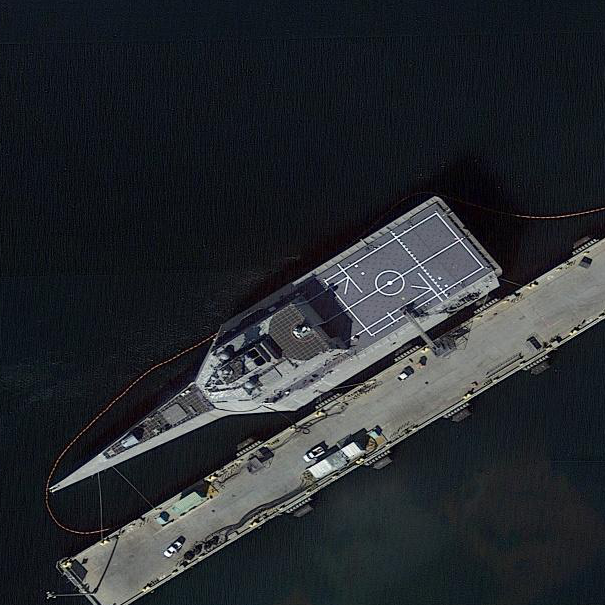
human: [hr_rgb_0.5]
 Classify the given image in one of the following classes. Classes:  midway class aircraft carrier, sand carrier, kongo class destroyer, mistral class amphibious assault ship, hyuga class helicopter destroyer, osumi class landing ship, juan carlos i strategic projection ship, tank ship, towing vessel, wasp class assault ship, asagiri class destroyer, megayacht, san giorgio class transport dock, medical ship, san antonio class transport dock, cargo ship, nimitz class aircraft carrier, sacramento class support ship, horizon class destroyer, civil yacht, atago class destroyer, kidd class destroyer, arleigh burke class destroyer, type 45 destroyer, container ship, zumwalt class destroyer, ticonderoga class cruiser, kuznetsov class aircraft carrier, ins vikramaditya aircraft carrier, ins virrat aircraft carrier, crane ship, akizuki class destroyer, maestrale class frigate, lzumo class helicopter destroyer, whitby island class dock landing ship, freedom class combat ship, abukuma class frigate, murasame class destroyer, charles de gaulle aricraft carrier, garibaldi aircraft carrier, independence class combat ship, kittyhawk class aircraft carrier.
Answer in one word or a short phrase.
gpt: Independence class combat ship